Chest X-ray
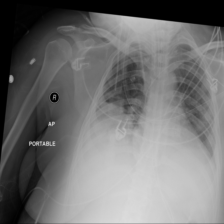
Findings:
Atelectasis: negative
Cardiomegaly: negative
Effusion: negative
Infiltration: negative
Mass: negative
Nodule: negative
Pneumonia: negative
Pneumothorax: negative
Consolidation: negative
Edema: negative
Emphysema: negative
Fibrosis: negative
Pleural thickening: negative
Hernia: negative